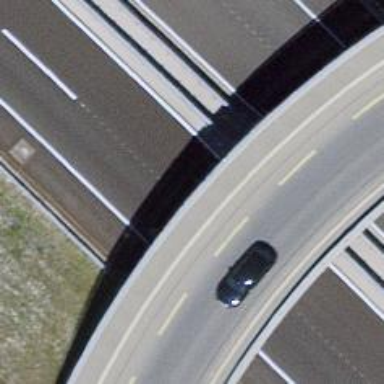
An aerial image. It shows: Asphalt motorway.